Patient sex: M
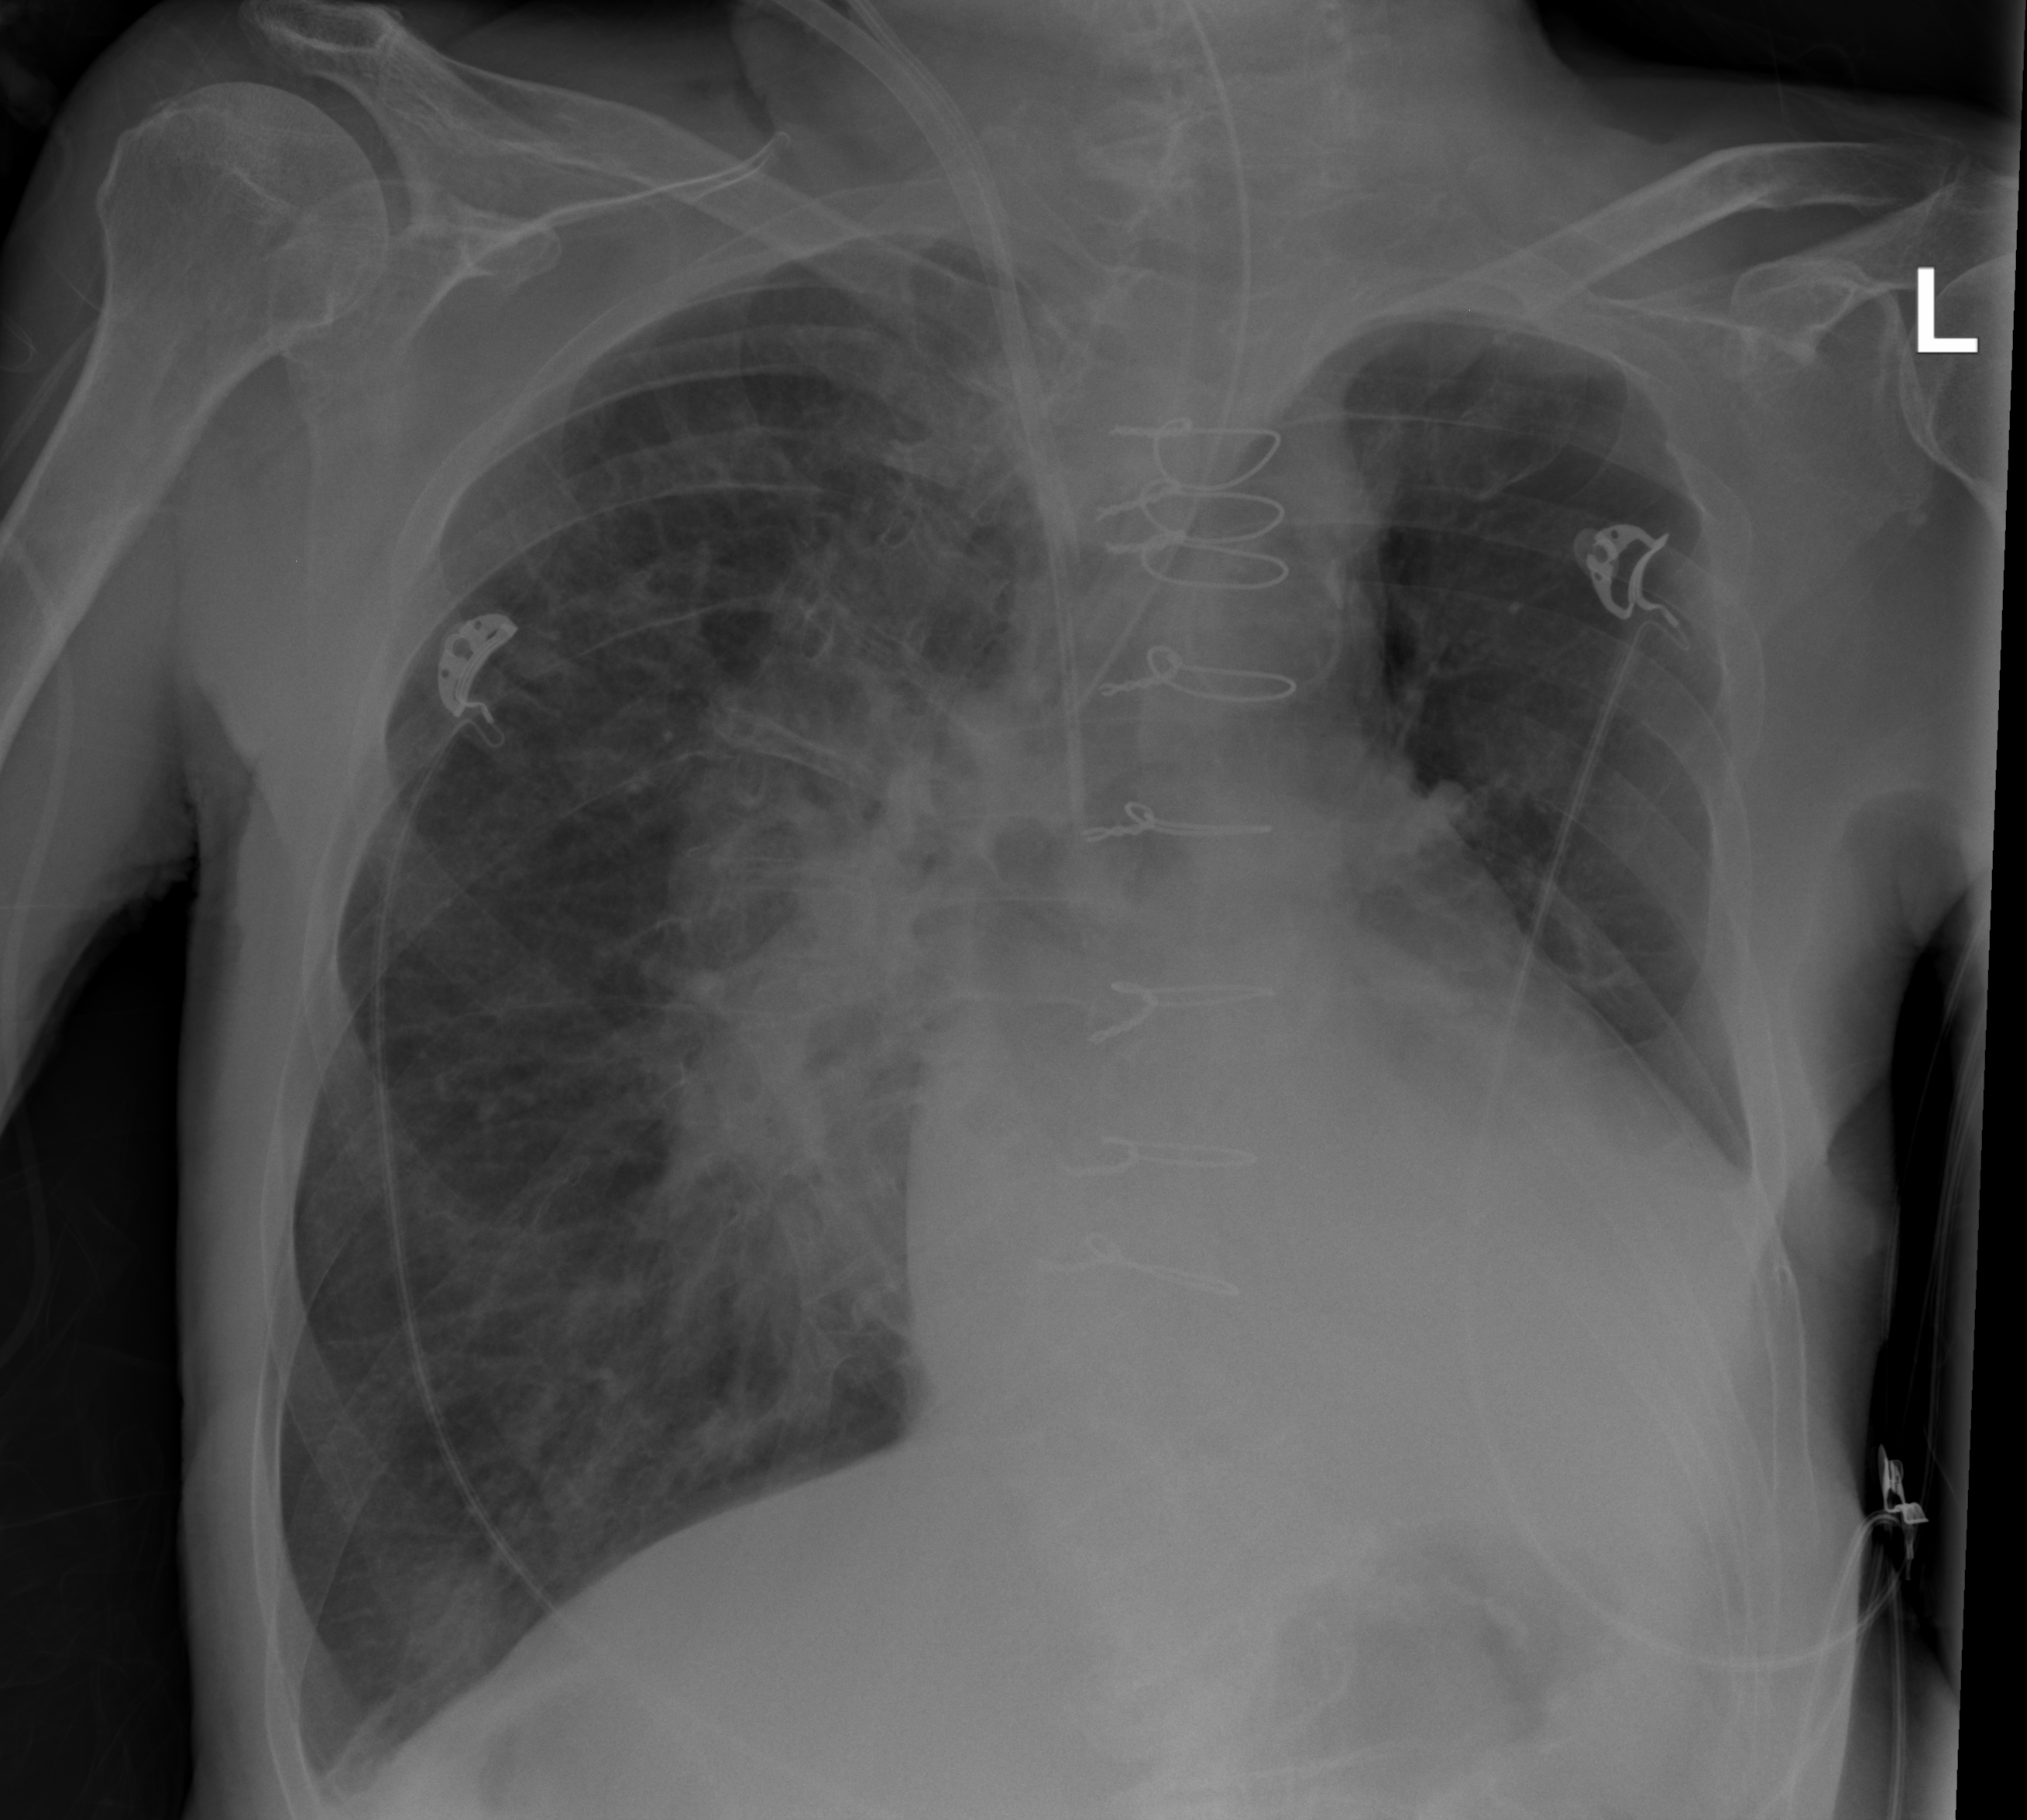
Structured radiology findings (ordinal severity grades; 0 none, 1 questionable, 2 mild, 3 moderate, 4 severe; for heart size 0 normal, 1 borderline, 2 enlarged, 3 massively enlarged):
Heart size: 2
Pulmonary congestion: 0
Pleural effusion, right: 0
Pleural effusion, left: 2
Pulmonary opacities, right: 0
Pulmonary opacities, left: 0
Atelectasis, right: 2
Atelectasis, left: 2